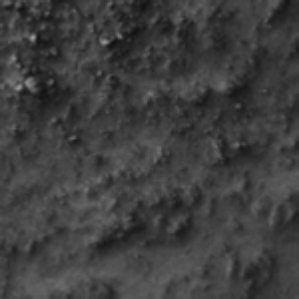
Label: frost